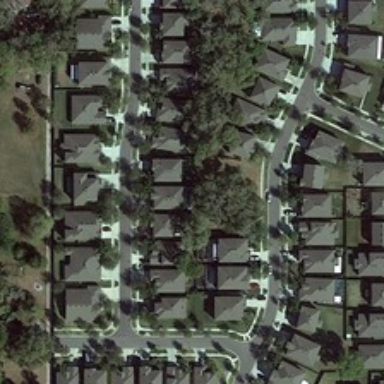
Many buildings and green trees are in a dense residential area .